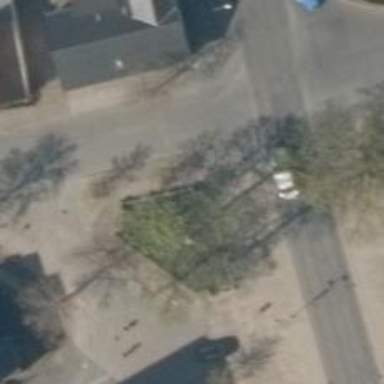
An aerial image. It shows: Memorial obelisk with historical significance.